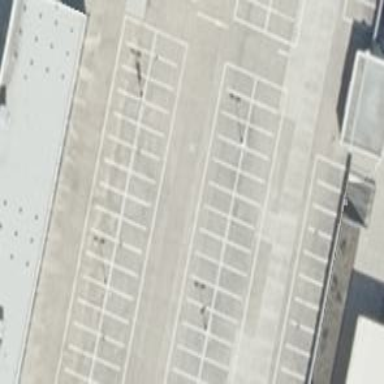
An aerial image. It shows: Clothing store.